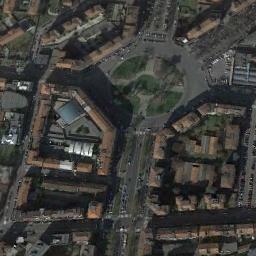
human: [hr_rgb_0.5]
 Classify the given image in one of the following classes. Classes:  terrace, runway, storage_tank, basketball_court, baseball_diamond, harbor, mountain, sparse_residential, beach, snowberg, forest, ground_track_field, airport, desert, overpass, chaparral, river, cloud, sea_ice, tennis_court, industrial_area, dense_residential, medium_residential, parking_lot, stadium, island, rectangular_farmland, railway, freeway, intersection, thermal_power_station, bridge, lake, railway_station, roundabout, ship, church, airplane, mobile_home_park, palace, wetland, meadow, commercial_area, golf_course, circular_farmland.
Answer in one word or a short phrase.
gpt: roundabout